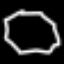
Label: octagon